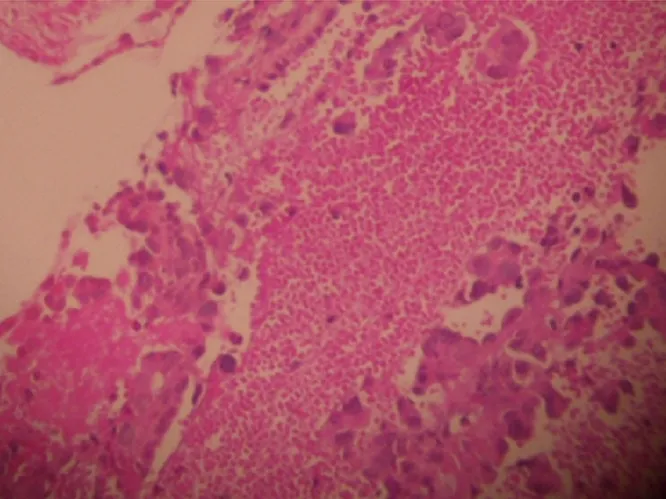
Squamous cell carcinoma with proliferation largely necrotic, made of massive and guts of polygonal cells with hyperchromatic nuclei and abundant eosinophilic cytoplasm (H & Ex 200).
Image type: pathology (h&e)